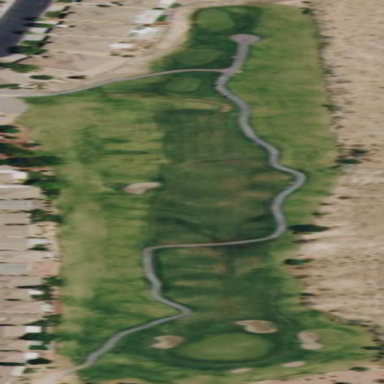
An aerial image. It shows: Rough grass area on golf course.